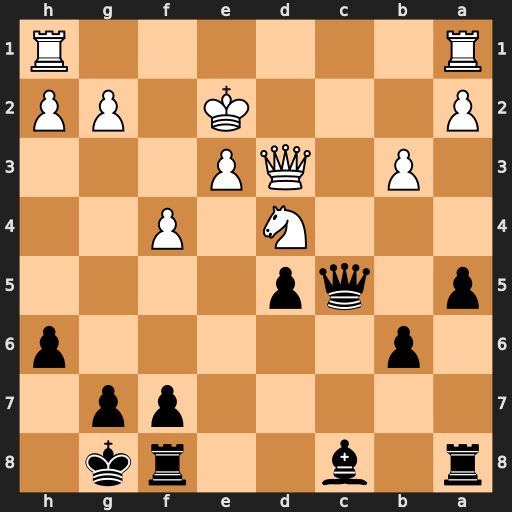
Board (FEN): r1b2rk1/5pp1/1p5p/p1qp4/3N1P2/1P1QP3/P3K1PP/R6R
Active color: b
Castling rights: -
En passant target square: -
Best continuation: Ba6 Qxa6 Rxa6